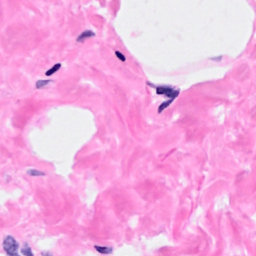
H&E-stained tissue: Breast